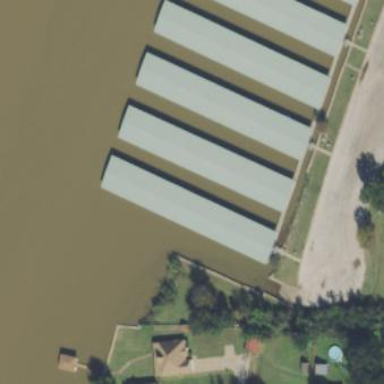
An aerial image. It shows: Dock by the waterway.